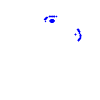
Particle: electron